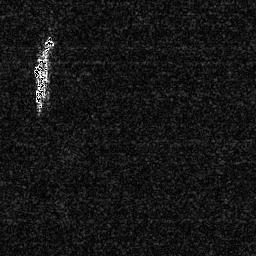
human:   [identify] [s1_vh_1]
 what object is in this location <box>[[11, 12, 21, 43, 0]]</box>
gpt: <ref>1 large ship at the top left</ref>